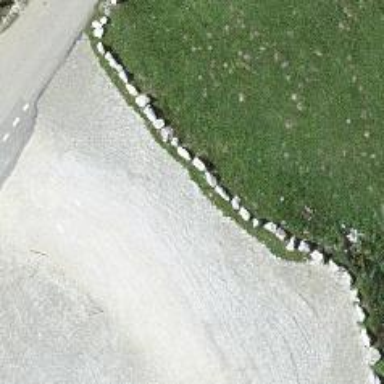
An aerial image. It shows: Block barrier.